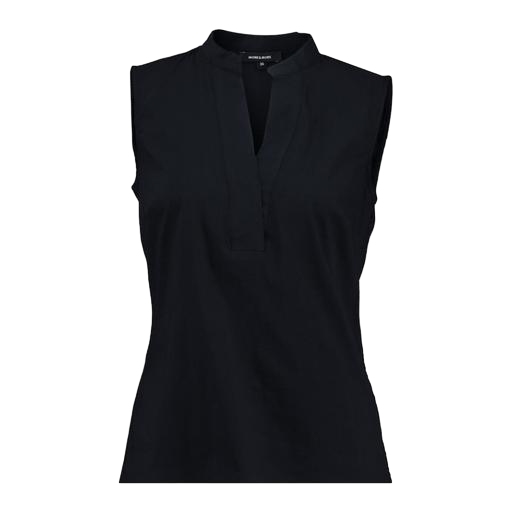
black split-neck top, black split neck, black split neck tank, white background